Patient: sex F, age 68
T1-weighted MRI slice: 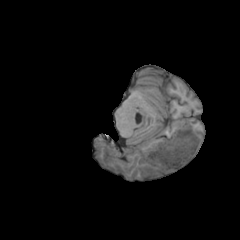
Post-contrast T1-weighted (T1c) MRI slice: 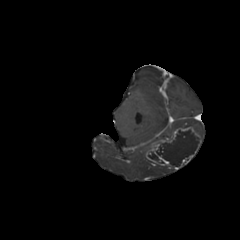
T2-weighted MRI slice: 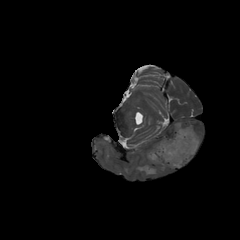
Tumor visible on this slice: yes
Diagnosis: Glioblastoma, IDH-wildtype
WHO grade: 4